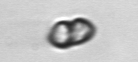
Label: Dinophyceae